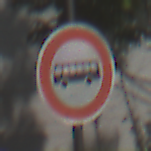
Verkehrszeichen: VerbotKraftomnibusse
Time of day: Midday
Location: Outdoor (Suburban)
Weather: Clear
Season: NotSpecified
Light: Natural